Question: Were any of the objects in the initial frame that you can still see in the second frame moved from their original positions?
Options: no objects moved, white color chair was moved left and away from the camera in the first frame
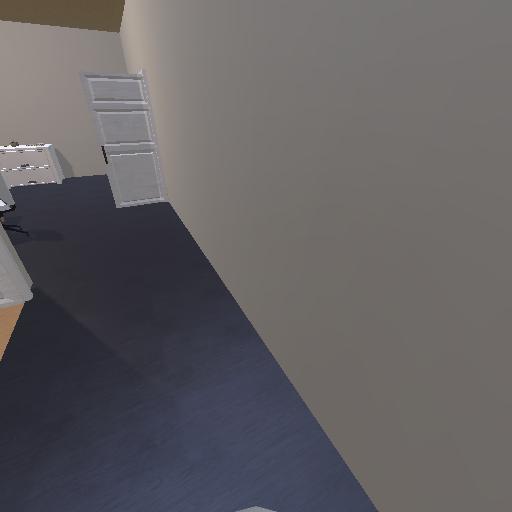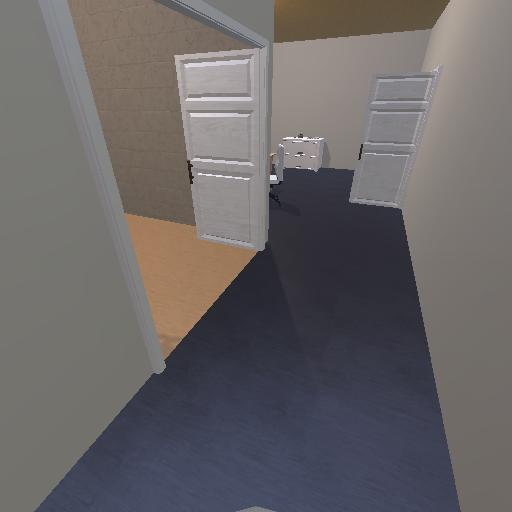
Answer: no objects moved